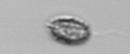
Label: Pseudochattonella_farcimen